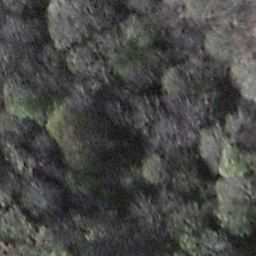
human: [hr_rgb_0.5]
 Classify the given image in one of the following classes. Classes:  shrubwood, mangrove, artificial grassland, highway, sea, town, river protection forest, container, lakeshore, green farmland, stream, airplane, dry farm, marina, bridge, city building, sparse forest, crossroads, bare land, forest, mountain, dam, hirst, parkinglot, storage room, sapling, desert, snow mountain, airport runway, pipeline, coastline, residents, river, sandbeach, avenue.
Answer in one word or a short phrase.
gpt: shrubwood